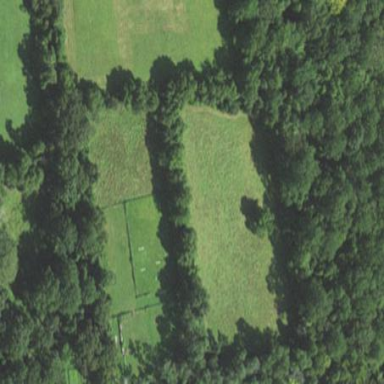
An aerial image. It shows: Agricultural meadow.